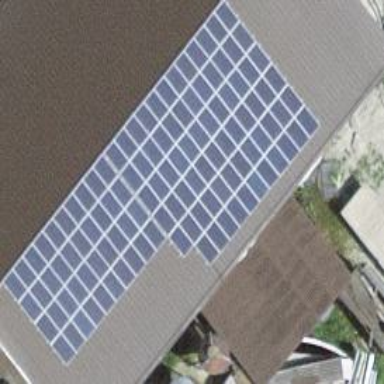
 consisting of solar photovoltaic panels."